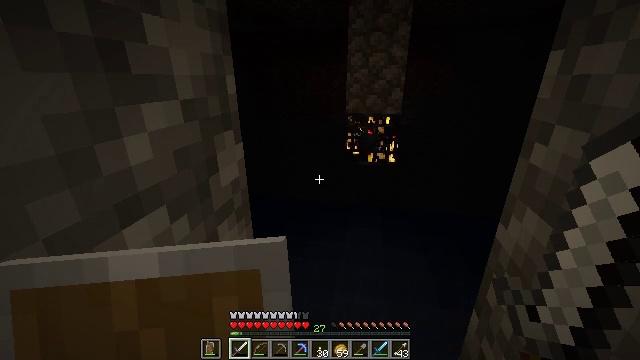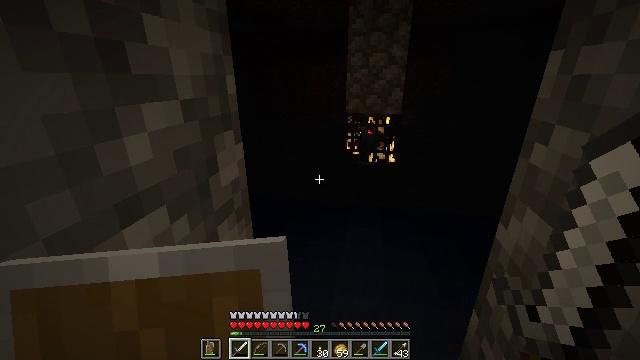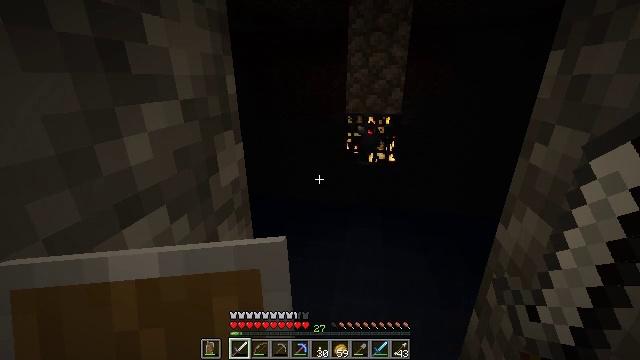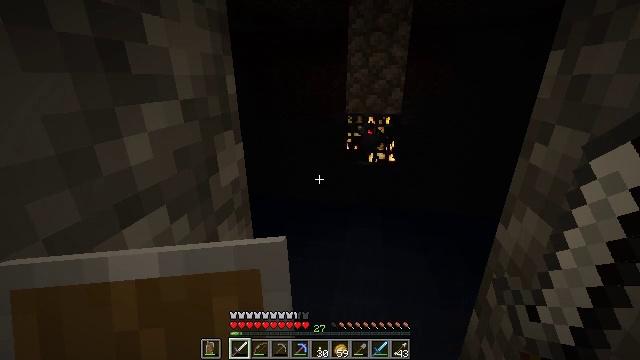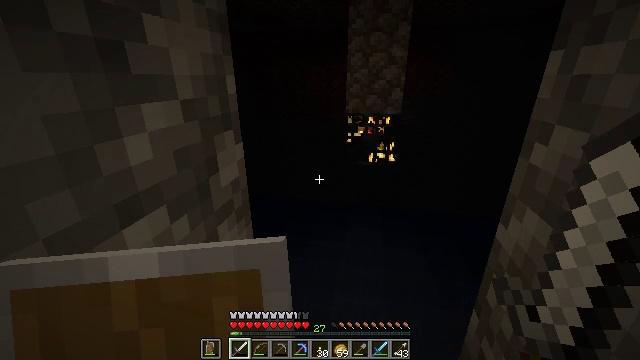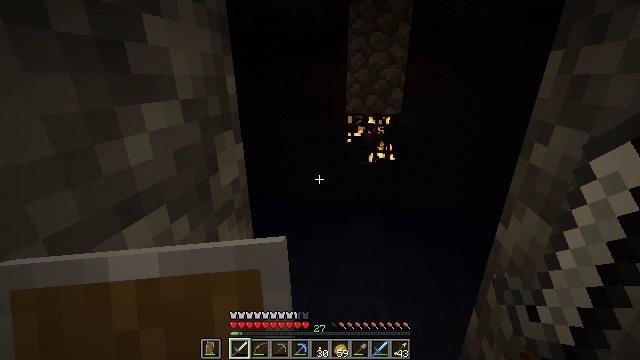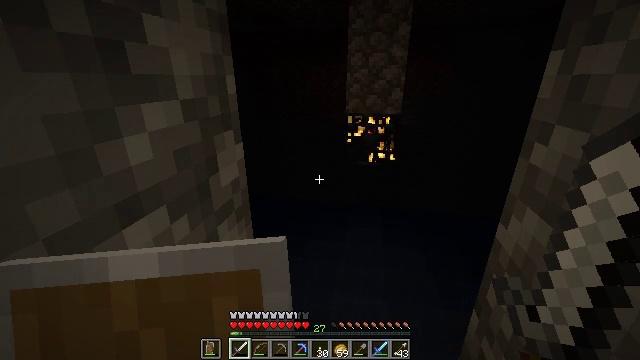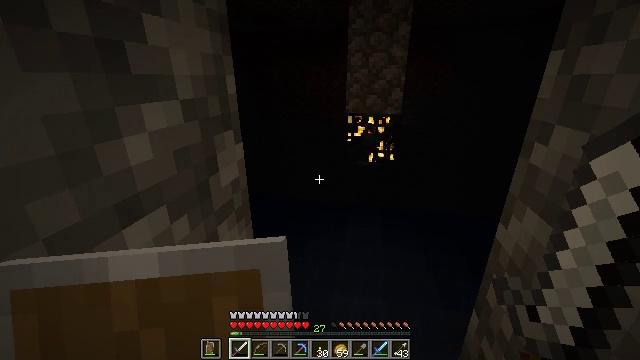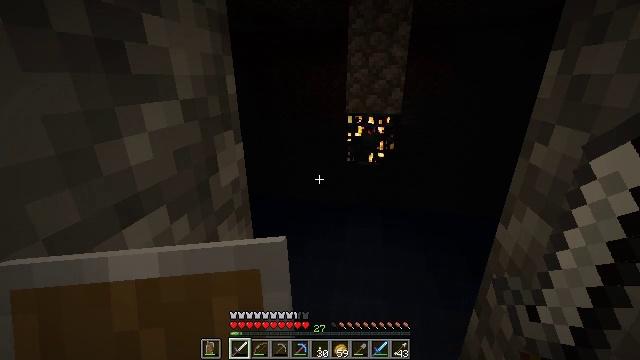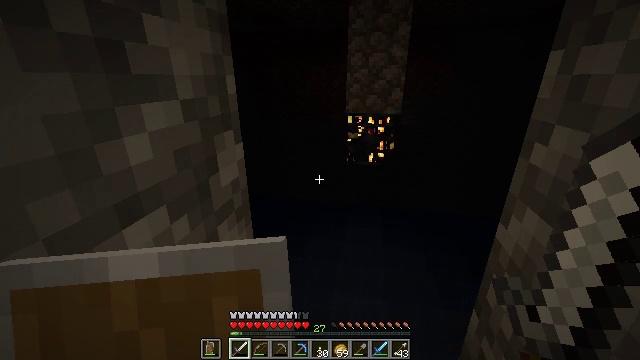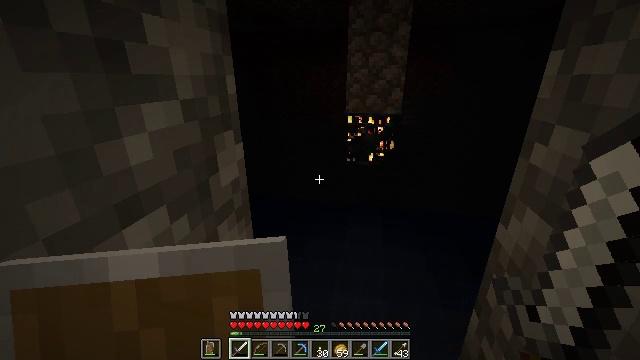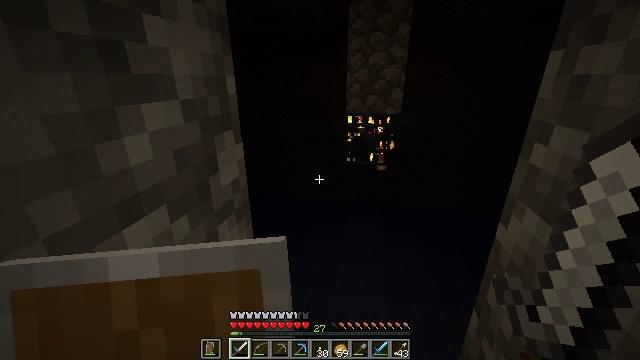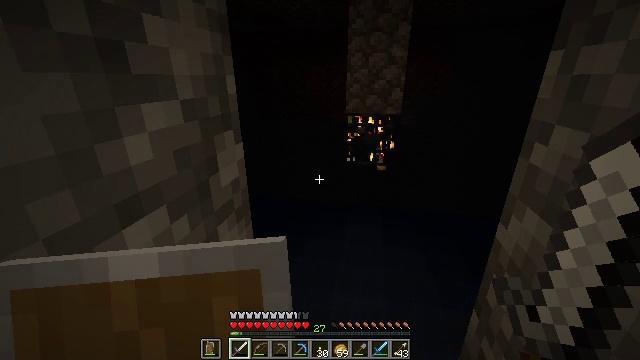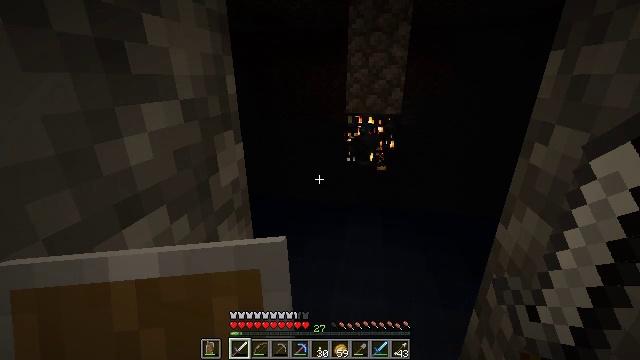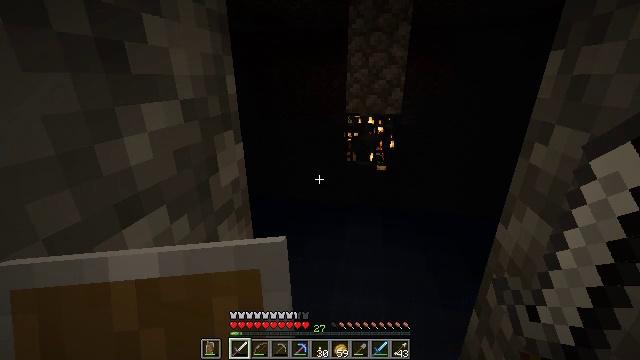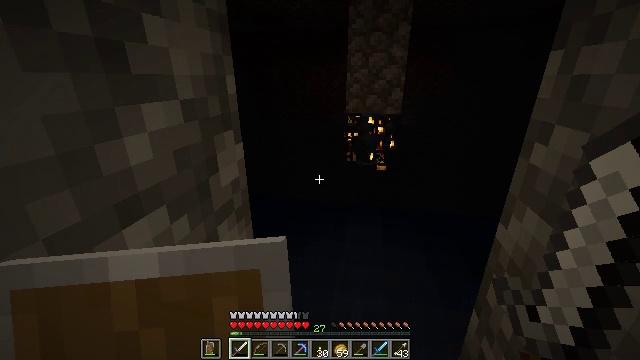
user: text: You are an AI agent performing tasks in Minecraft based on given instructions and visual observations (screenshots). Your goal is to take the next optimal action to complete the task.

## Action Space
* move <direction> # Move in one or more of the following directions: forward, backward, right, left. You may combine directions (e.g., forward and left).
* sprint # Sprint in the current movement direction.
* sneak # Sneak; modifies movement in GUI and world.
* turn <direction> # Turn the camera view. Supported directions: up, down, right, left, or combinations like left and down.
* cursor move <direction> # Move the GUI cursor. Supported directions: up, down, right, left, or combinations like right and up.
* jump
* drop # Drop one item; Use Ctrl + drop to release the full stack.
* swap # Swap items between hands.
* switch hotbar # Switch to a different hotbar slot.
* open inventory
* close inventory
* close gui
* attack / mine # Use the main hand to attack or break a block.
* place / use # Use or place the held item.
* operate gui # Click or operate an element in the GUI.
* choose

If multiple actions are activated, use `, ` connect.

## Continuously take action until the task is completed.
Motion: motion action
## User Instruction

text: Remove an iron sword from the inventory.
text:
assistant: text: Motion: no_op
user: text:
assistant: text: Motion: no_op
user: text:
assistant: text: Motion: no_op
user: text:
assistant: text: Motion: no_op
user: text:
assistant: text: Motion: no_op
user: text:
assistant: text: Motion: no_op
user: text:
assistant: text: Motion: no_op
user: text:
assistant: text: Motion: no_op
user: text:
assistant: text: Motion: no_op
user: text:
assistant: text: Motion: no_op
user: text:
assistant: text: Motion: no_op
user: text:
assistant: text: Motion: no_op
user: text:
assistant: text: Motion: no_op
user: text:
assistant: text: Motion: no_op
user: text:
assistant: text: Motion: no_op
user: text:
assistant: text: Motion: no_op
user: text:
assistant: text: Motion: no_op
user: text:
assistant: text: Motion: no_op
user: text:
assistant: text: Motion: no_op
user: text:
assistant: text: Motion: no_op
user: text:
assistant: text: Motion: no_op
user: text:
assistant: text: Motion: no_op
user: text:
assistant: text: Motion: no_op
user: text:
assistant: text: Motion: no_op
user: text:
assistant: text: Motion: no_op
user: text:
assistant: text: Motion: no_op
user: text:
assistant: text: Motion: no_op
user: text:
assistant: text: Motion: no_op
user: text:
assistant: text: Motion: no_op
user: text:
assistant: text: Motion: no_op